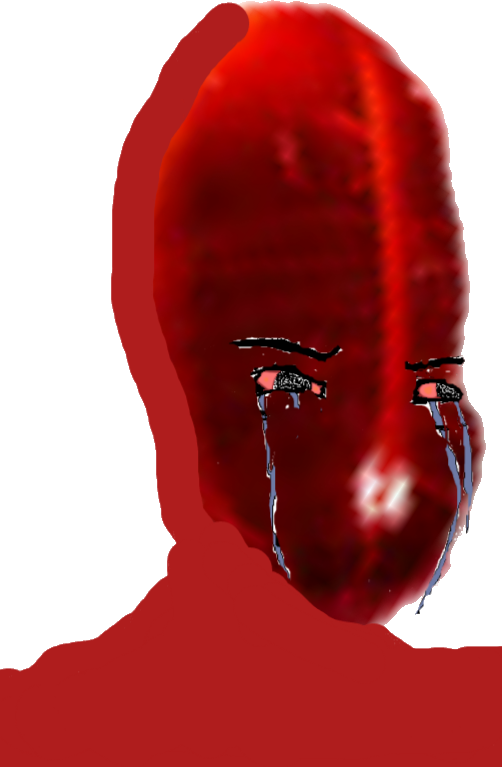
Label: 5_Crying_Wojak